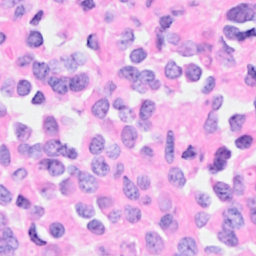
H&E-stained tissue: Breast